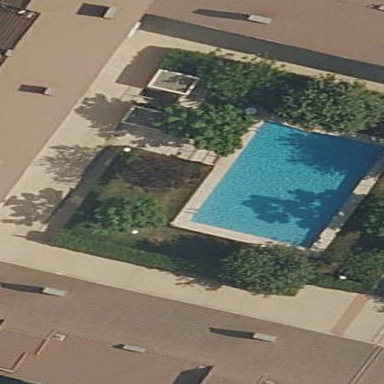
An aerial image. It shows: Outdoor swimming pool on leisure land.